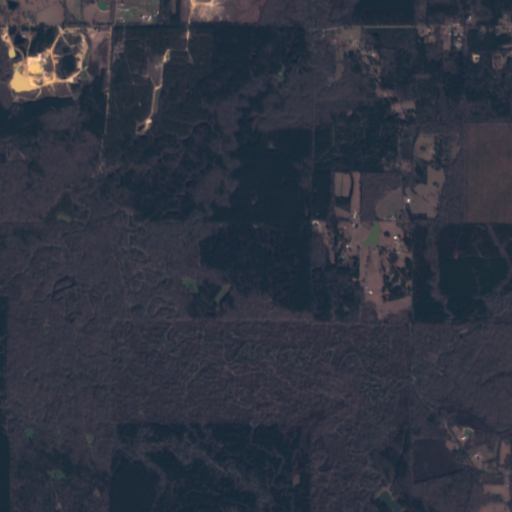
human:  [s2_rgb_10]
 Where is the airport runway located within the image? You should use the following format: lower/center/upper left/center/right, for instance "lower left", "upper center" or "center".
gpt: The airport runway is located in the upper center of the image.
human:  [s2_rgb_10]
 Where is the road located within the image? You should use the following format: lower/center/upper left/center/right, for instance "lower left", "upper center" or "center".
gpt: There is no road in the image.